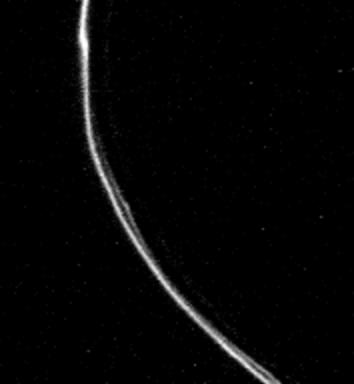
Saturn F Ring Saturn, Voyager